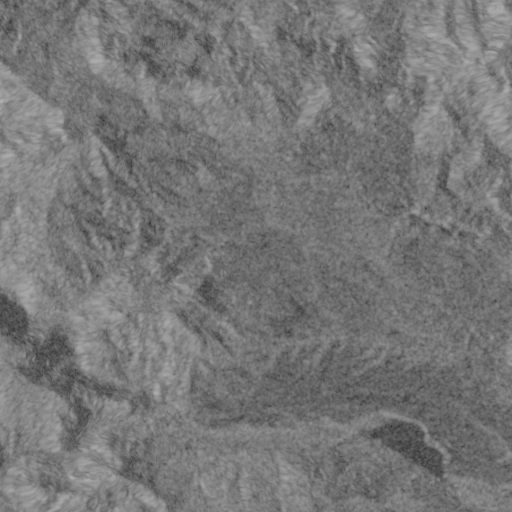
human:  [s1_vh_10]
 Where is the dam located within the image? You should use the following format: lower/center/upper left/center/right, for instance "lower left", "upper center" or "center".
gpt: The dam is located in the lower right of the image.
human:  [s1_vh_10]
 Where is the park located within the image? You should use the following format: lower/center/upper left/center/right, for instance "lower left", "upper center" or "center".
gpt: The park is located in the lower right of the image.
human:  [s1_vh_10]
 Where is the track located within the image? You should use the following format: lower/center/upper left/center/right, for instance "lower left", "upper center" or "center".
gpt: The track is located in the lower center of the image.
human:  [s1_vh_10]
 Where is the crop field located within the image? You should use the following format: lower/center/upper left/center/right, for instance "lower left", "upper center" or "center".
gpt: There is no crop field in the image.

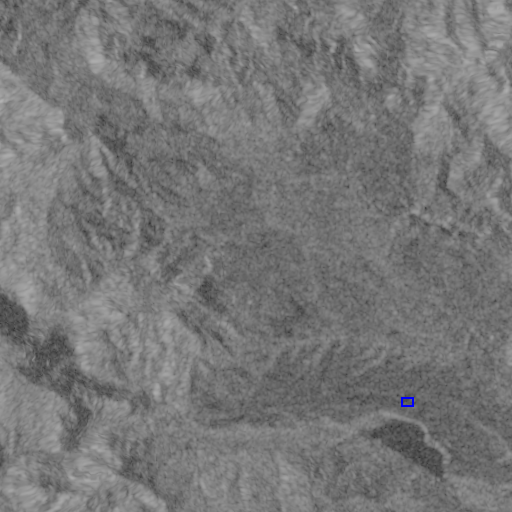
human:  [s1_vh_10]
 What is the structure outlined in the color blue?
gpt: The structure outlined in blue is a park.
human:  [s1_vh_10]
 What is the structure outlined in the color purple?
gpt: There is no purple outline.